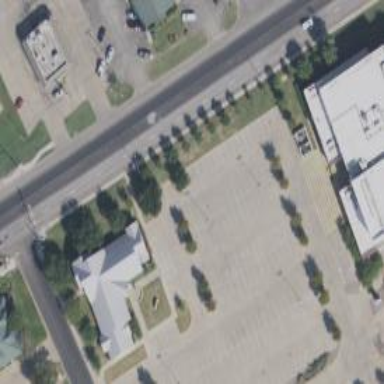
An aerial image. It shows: Parking space.